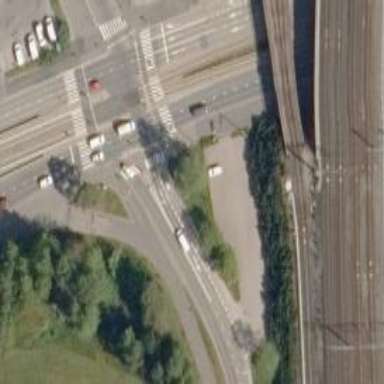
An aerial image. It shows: Asphalt cycleway.